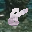
Label: 8